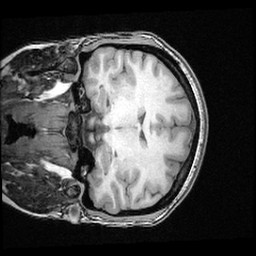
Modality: T1w
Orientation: coronal
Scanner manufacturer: ge
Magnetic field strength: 3 T
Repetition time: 0.008572 s
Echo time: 0.003384 s